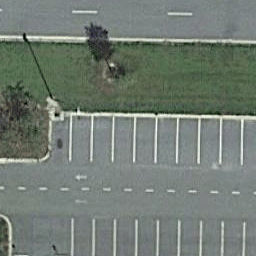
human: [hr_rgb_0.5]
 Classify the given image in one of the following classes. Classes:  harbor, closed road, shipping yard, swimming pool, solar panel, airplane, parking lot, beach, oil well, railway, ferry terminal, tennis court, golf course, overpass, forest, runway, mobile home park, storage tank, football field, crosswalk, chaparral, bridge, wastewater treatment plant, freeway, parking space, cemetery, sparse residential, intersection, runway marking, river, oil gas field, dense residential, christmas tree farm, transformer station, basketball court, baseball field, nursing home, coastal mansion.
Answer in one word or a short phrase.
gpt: parking space